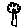
Label: flower